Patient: sex M, age 61
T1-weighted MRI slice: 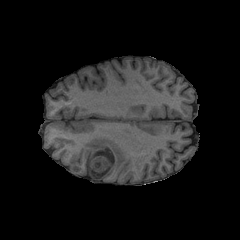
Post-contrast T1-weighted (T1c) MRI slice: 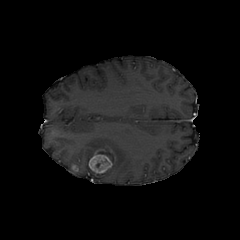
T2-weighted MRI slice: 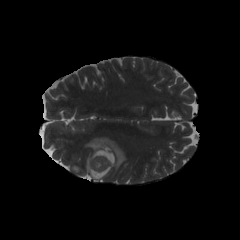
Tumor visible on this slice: yes
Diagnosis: Glioblastoma, IDH-wildtype
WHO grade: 4